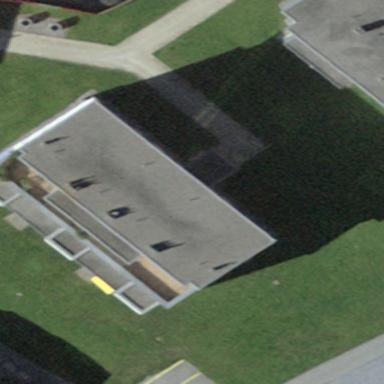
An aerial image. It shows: Flat-roofed building.